Aerial crown-view tile of a tropical tree (Barro Colorado Island, Panama), acquired 20250414:
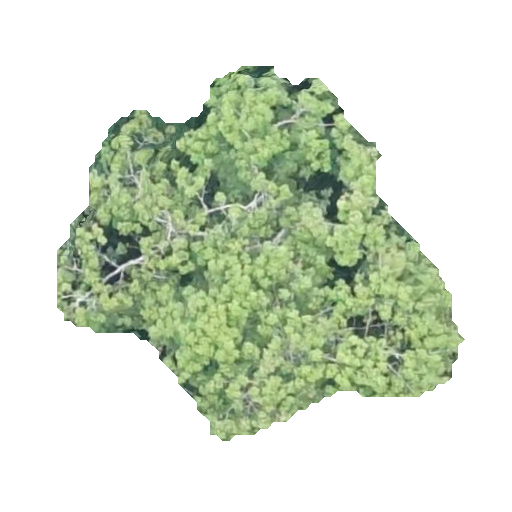
Species: Ceiba pentandra
GBIF accepted scientific name: Ceiba pentandra
Crown area: 142.16 m²